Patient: sex M, age 78
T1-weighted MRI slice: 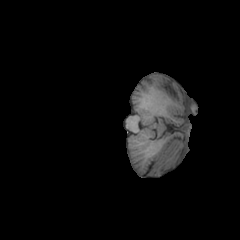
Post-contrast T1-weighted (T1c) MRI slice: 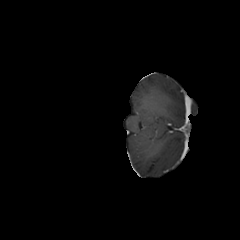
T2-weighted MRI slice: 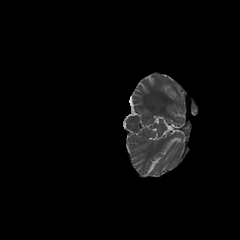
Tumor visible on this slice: no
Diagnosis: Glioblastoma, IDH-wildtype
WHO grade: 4